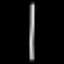
Label: line